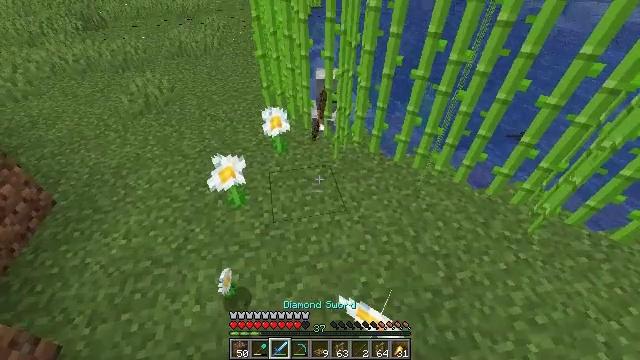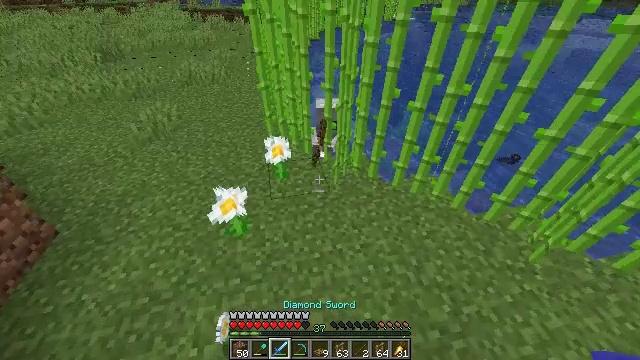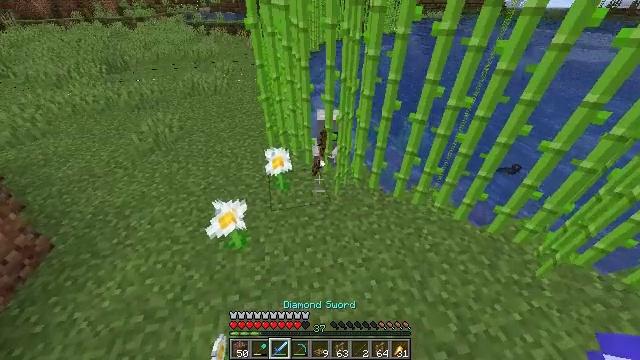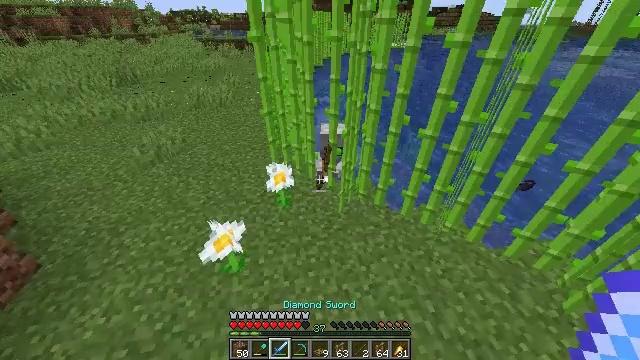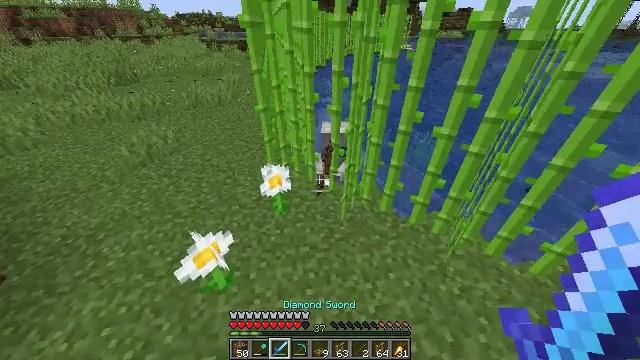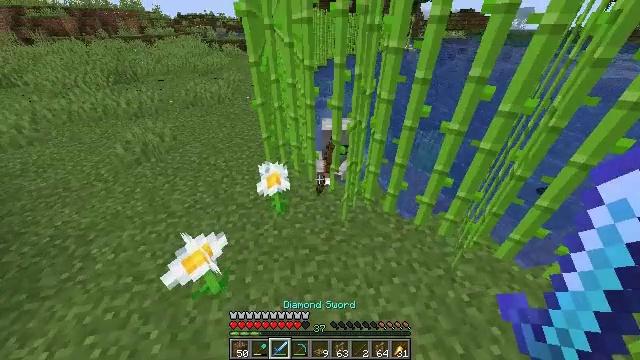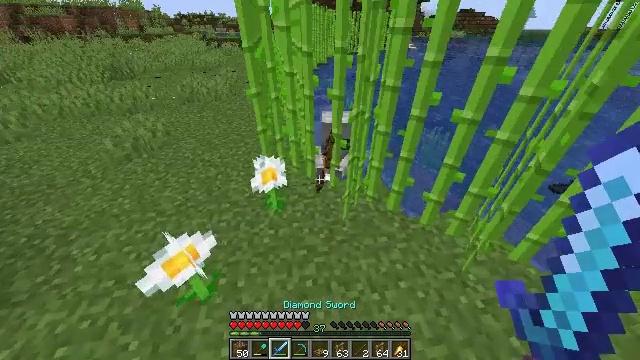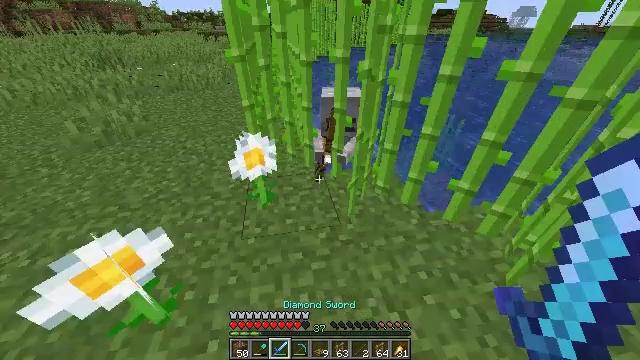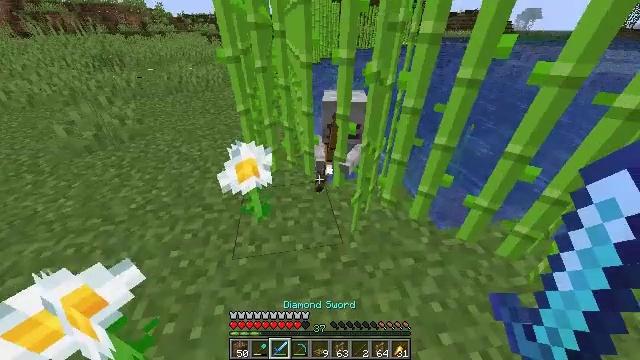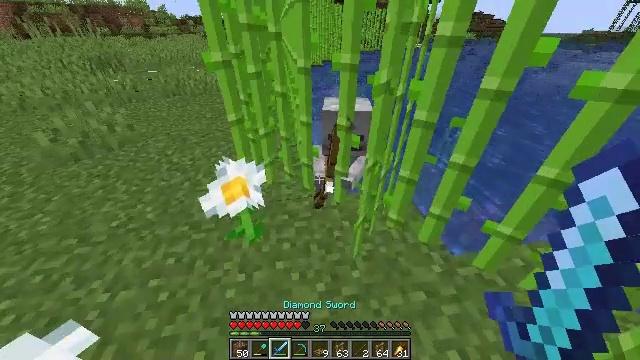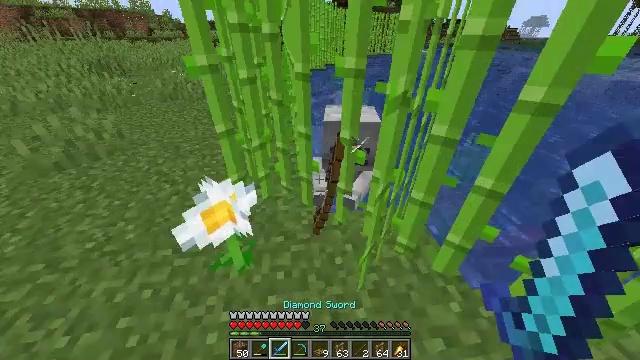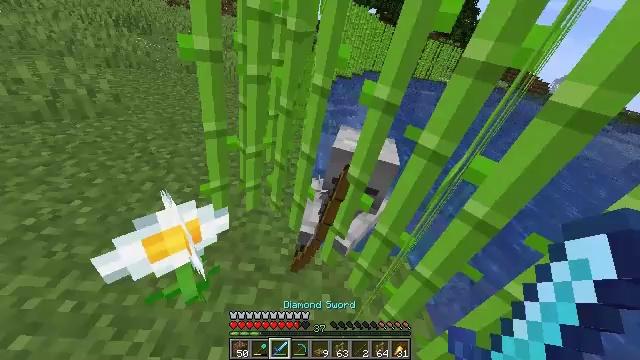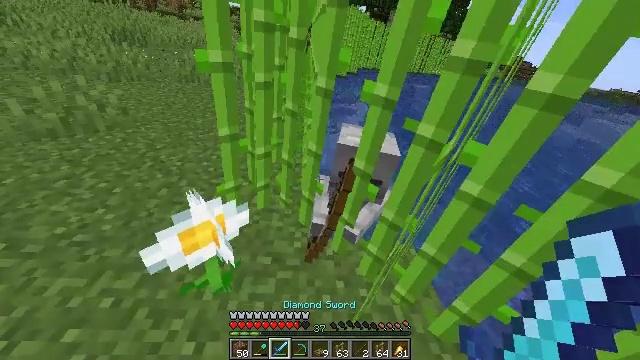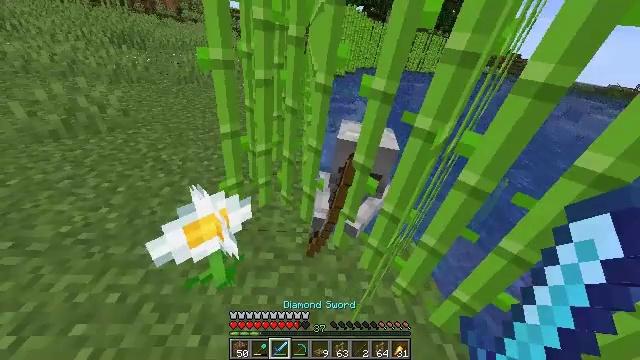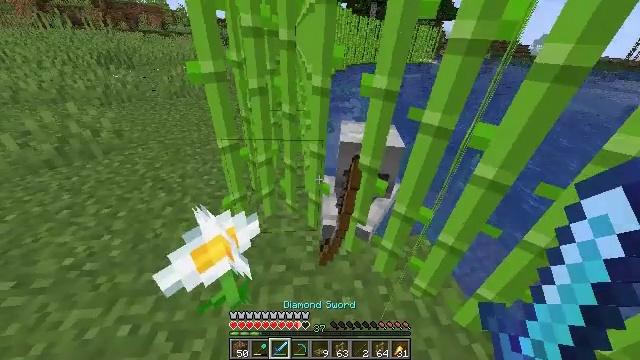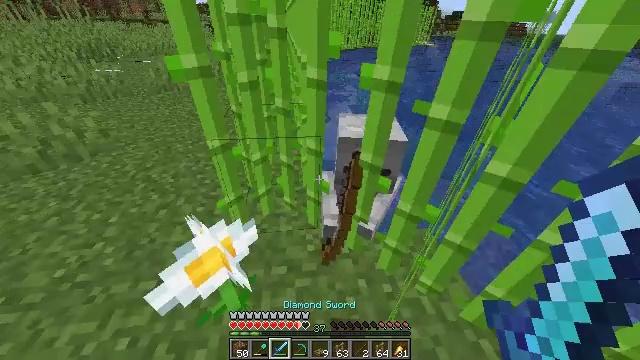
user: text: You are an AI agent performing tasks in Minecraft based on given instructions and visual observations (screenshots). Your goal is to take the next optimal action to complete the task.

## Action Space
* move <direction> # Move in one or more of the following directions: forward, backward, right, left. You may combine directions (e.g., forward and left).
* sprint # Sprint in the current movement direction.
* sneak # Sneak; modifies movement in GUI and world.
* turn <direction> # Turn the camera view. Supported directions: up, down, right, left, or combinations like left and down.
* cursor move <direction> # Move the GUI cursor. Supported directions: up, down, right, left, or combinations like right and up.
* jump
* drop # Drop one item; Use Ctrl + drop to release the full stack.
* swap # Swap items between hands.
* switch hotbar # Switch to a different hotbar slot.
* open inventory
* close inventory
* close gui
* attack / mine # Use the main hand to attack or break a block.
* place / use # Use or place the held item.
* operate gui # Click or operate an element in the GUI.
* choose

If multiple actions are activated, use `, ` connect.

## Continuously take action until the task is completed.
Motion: motion action
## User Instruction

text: Hunt fish.
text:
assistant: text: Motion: move forward, sprint, turn up
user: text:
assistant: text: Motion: move forward, sprint, turn up
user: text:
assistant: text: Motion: move forward, sprint, turn up
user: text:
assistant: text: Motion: move forward
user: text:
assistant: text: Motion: move forward, sprint
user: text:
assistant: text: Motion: move forward, sprint
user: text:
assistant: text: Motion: move forward, sprint
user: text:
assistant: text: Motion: move forward, sprint
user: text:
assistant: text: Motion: move forward
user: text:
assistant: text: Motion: move forward
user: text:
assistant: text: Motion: move forward
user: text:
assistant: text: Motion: move forward
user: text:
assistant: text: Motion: move forward
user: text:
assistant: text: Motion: move forward
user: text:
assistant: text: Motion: move forward, turn right and down
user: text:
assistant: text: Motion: turn right and down
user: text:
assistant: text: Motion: turn right and down
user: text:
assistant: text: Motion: turn right
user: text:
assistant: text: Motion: no_op
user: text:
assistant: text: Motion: move forward
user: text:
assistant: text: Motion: move forward
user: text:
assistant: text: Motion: move forward
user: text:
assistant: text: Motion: move forward, turn right
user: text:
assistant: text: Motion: turn right
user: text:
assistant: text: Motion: turn right
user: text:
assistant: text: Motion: no_op
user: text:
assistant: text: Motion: turn right
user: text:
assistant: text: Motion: turn right and down
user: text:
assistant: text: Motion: turn right
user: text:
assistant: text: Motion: no_op